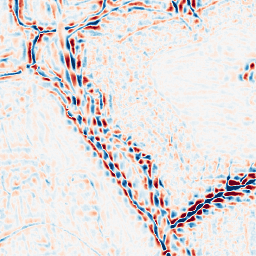
Category: wavelet
Decomposition family: wavelet_dwt
Decomposition parameters: wavelet: db4
level: 3
Upsampling method: linear_exact
Upsampling parameters: scale: 2
Upsampling scale: 2